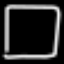
Label: square